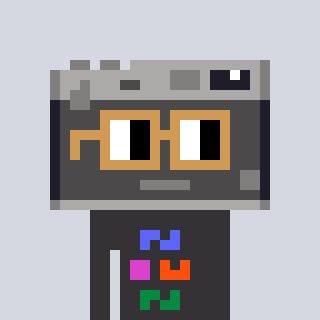
a pixel art character with square brown glasses, a camera-shaped head and a grayscale-colored body on a cool background